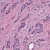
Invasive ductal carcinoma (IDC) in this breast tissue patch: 1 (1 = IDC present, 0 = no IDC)